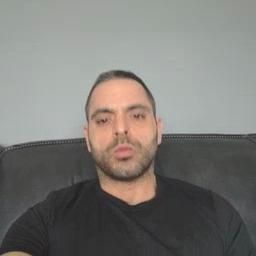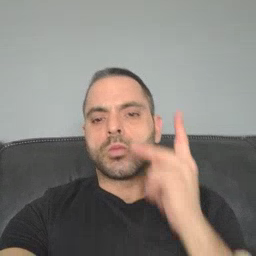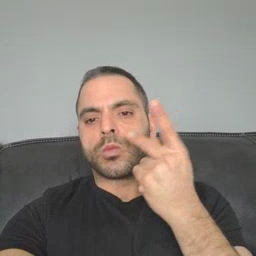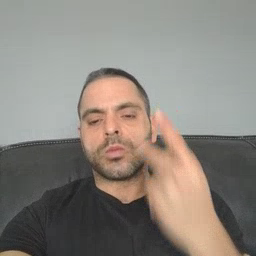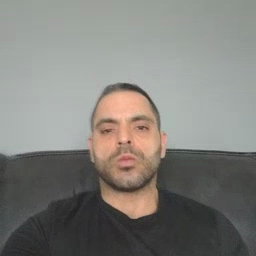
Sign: kitty